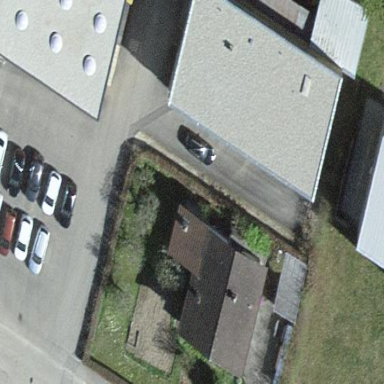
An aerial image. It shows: Industrial building.